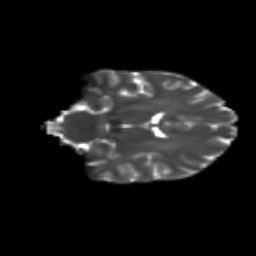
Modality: T2w
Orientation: coronal
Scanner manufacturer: siemens
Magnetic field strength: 3 T
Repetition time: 9.2 s
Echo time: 0.084 s